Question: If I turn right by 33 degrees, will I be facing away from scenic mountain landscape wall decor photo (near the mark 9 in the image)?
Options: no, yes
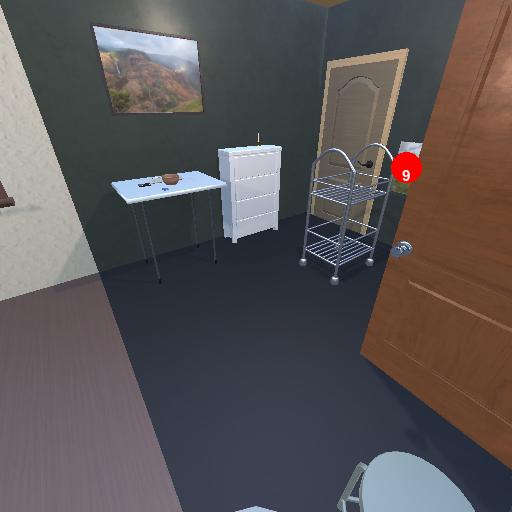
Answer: no